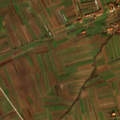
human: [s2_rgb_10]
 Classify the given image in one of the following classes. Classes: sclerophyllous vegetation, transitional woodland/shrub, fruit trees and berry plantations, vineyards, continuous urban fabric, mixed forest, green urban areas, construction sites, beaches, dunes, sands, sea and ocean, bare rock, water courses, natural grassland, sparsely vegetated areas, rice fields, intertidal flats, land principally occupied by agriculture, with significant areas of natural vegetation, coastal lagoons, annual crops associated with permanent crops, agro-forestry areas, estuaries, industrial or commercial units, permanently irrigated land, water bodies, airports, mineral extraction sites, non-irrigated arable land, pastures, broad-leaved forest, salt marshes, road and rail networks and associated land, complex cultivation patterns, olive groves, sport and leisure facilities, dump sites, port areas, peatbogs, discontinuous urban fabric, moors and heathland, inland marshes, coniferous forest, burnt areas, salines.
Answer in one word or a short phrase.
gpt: discontinuous urban fabric, non-irrigated arable land, pastures, complex cultivation patterns